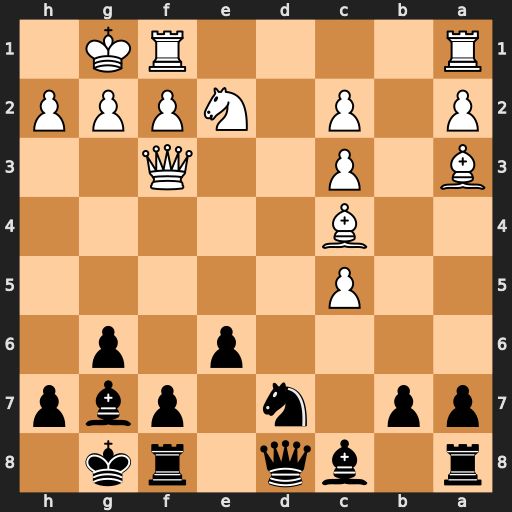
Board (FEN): r1bq1rk1/pp1n1pbp/4p1p1/2P5/2B5/B1P2Q2/P1P1NPPP/R4RK1
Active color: b
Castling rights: -
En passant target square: -
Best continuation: Ne5 Qf4 g5 Qe4 f5